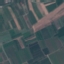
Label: PermanentCrop